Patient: sex M, age 66
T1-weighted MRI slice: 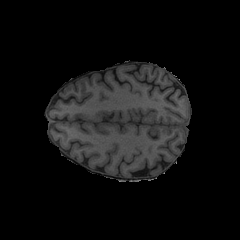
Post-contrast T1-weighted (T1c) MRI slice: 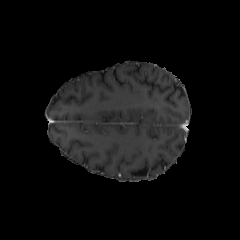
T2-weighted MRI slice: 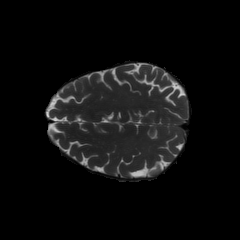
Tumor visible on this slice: no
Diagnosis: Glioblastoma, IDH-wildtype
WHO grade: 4